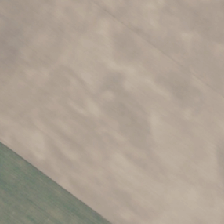
Land cover: shortrotation_cropland